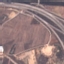
Land use / land cover: Highway